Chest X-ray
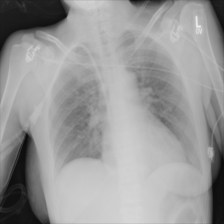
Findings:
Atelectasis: negative
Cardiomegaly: negative
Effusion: negative
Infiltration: negative
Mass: negative
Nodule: negative
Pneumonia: negative
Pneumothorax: negative
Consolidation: negative
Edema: negative
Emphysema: negative
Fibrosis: negative
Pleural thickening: negative
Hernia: negative